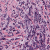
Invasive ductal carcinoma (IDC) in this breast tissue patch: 1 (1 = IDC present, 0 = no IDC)